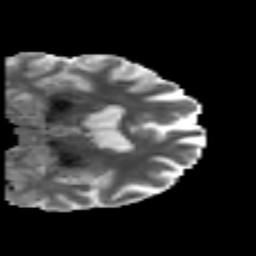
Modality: MD
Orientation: coronal
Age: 46
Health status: ill
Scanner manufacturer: philips
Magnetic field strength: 3 T
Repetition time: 9 s
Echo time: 0.127 s